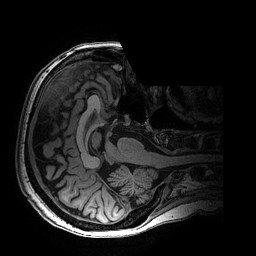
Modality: T1w
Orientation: axial
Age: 62
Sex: female
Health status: healthy
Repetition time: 2.53 s
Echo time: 0.0034 s